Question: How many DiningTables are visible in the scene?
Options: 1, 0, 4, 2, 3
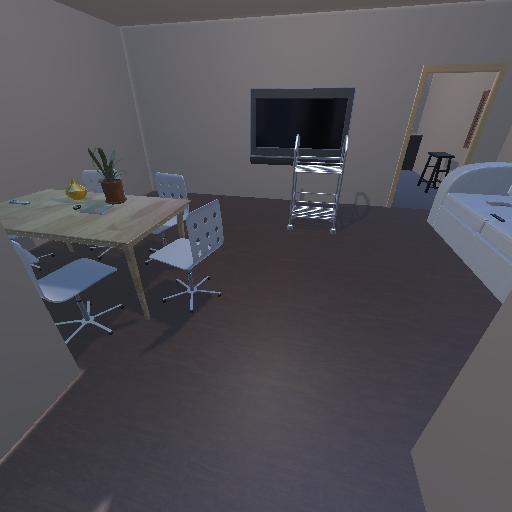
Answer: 1